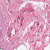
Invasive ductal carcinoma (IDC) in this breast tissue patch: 0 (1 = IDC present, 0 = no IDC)